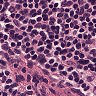
Metastatic tissue present: no